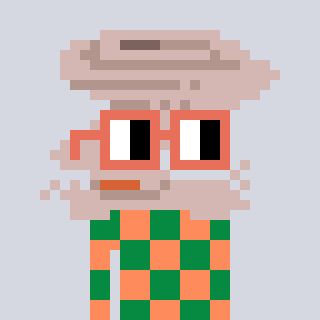
a pixel art character with square orange glasses, a tornado-shaped head and a peachy-colored body on a cool background